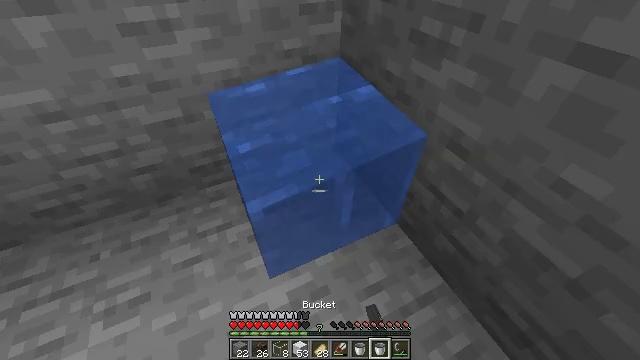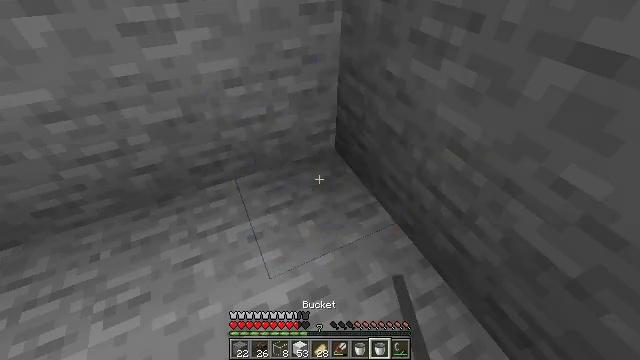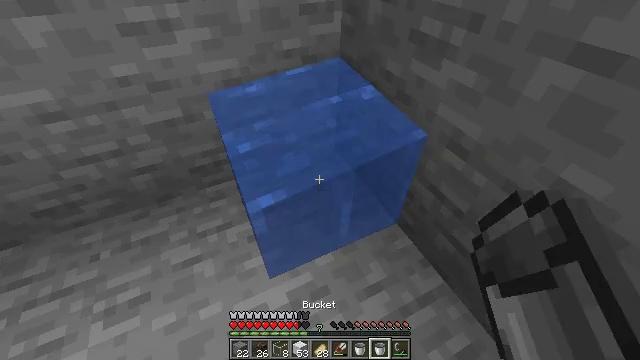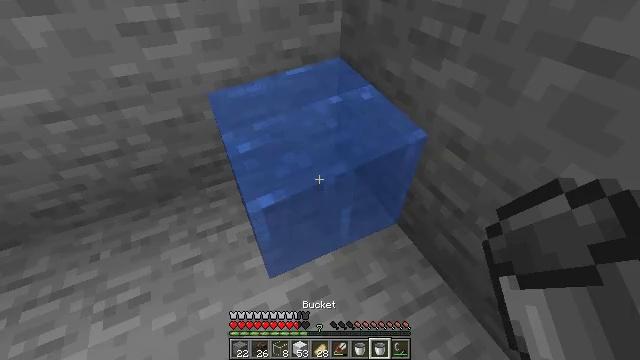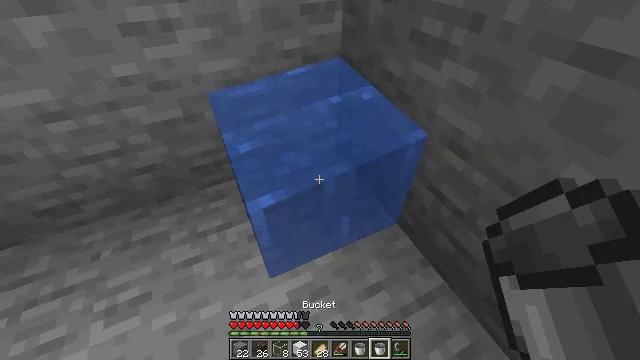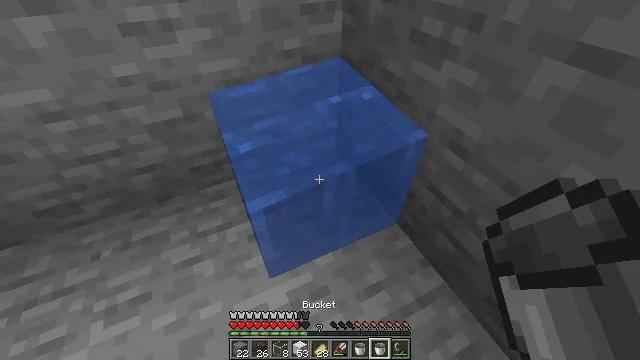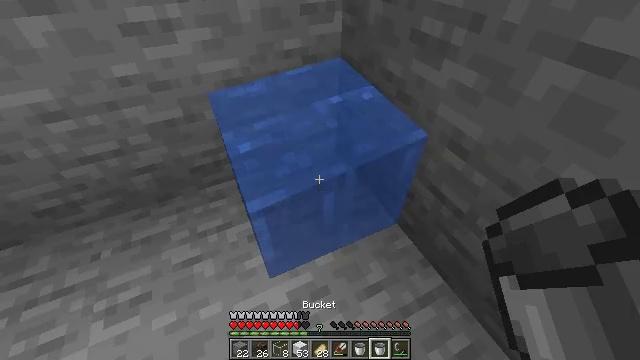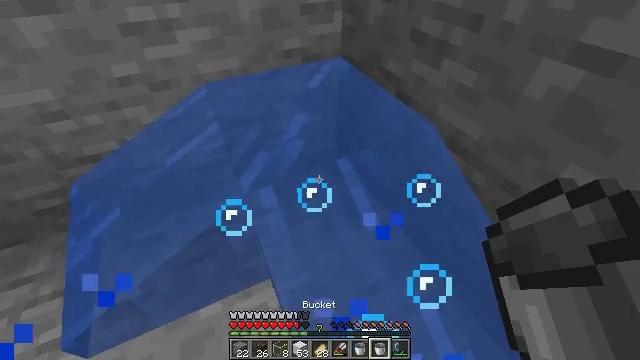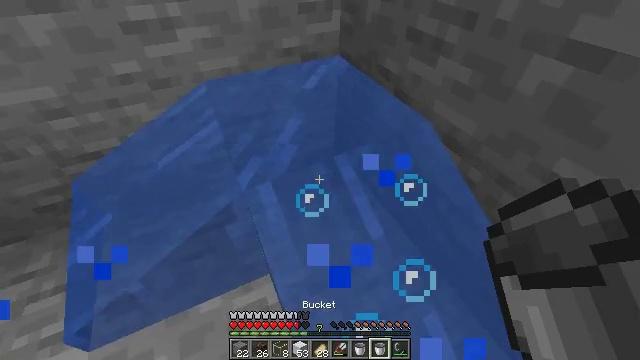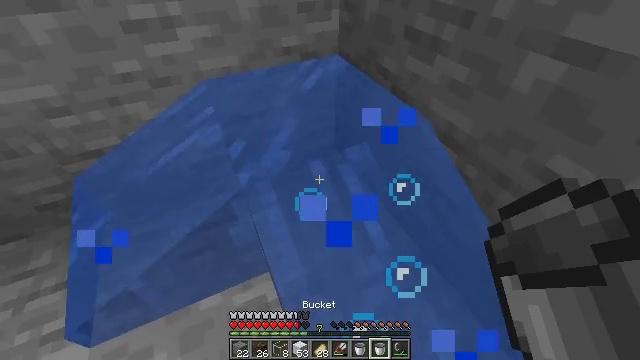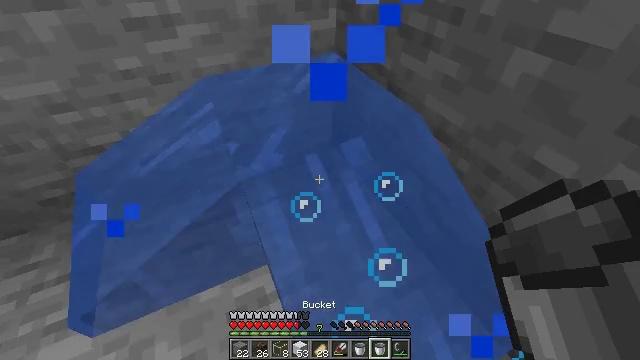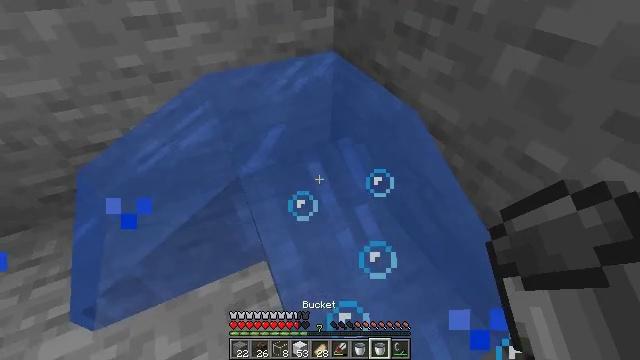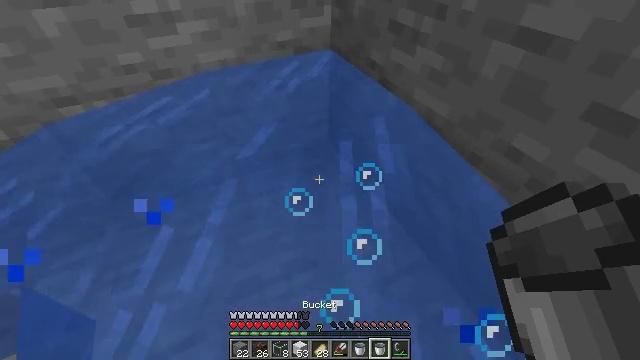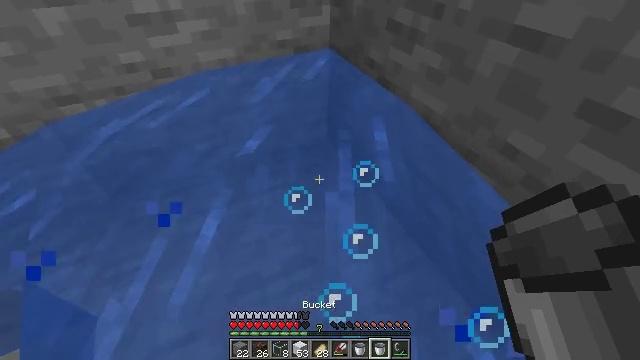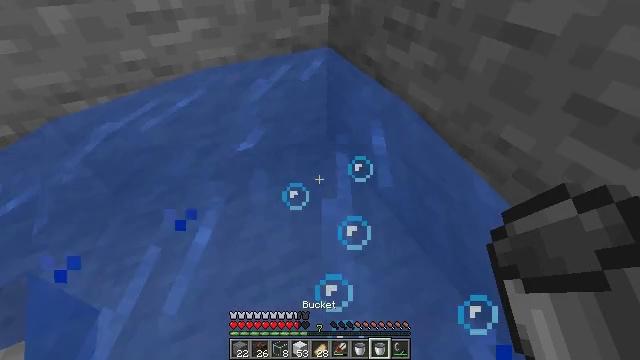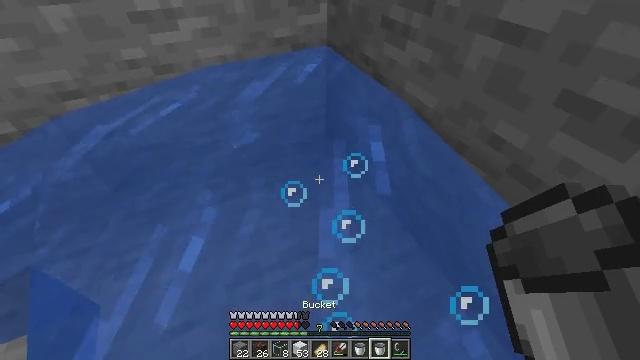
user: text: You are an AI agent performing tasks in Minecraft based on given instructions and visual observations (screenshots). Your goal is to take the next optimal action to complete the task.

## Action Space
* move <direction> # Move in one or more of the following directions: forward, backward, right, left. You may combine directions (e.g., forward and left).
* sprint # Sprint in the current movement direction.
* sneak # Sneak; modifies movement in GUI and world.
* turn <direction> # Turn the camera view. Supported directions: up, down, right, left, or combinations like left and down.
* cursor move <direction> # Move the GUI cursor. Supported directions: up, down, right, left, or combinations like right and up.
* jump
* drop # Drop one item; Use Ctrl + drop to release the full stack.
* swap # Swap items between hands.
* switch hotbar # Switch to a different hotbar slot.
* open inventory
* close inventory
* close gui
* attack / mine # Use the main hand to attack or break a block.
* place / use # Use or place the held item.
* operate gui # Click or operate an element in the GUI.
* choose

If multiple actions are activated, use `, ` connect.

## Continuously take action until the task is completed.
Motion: motion action
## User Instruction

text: Break the white wool for crafting.
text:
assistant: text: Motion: no_op
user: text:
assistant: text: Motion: no_op
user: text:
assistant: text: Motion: no_op
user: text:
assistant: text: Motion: no_op
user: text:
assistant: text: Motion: no_op
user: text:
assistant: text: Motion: no_op
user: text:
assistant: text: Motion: no_op
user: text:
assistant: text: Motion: no_op
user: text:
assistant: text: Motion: no_op
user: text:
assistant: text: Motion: no_op
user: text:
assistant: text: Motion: no_op
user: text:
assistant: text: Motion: no_op
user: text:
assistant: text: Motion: no_op
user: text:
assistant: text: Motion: move forward
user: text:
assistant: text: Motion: move forward
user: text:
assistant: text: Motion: move forward
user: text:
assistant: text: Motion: move forward, turn left and up
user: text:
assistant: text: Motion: move forward, turn left and up
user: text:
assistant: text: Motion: move forward, turn left and up
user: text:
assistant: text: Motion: move forward, turn left and up
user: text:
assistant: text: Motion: move forward, turn left and up
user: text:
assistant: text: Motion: move forward, turn up
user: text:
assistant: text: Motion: move forward
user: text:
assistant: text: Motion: move forward
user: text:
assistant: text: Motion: move forward
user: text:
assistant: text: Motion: move forward, sprint
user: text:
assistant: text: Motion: move forward, sprint
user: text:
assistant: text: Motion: move forward, sprint, turn right
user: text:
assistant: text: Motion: move forward, sprint, turn right
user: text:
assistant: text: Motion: move forward, turn right